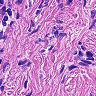
Metastatic tissue present: no